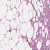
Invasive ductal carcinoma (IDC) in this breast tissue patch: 1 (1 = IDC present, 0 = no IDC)